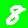
Digit: 8